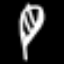
Label: leaf